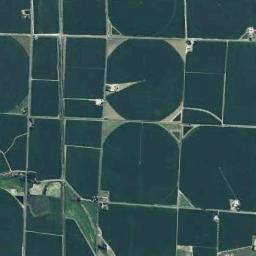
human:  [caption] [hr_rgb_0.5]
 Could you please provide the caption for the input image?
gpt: There are some green circle farmland and square farmland .

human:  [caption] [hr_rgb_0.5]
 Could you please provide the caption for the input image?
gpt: Round fields are the same size .

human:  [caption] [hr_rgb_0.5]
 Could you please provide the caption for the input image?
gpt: A few circular or nearly circular neatly arranged green circular farmland .

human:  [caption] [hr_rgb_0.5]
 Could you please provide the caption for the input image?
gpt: Several dark green circular farmlands are surrounded by some other shapes of farmlands .

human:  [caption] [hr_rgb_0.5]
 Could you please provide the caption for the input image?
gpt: There are some blue circular farmlands and rectangle farmlands .